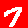
Digit: 7